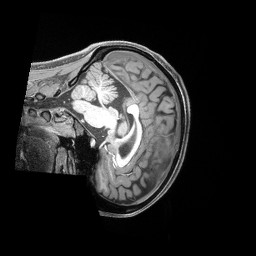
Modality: T1w
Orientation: sagittal
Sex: female
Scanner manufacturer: siemens
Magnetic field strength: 3 T
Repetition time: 2.4 s
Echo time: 0.00222 s